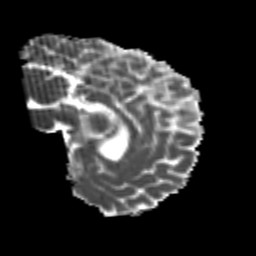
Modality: MD
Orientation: sagittal
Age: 24
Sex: male
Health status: healthy
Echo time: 0.074 s